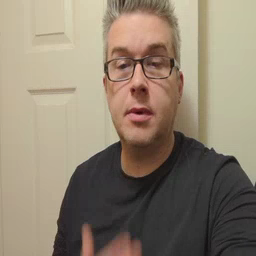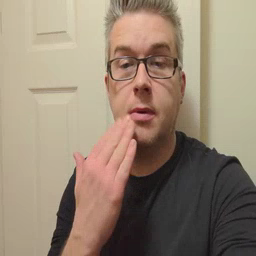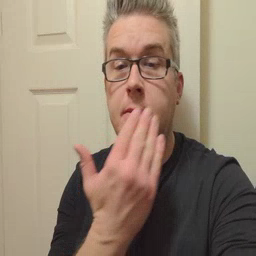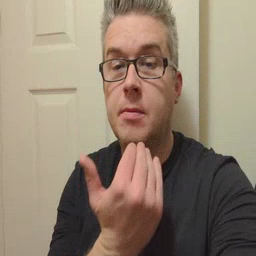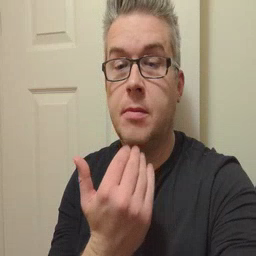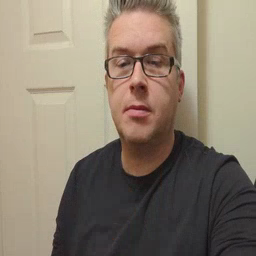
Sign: napkin